Question: I built <URL> and I've tested it on every browser I can get my hands on from IE8 and up. Everything works normally on my version of IE8 and any version I've been able to test.
The problem: My site isn't working properly in my client's version of IE8. The error messages they reported indicate that jQuery is not getting loaded, which (not surprisingly) is breaking scripts left and right. They assure me that there is no firewall preventing jquery from getting loaded from an external site. I also had them confirm that Active Scripting is enabled under Internet Options. I'm running out of ideas for why IE8 isn't working but mine is.
They're on Windows XP. Here's the full version number of their IE8 I was given: v8.06001.18702c0 128bit
Does anyone know of what might be happening? Do I need to somehow try to track down that EXACT version?
The client showed me this screenshot of an error message. I checked each line referenced and it's basically throwing erros as soon as jQuery is referenced in those scripts.

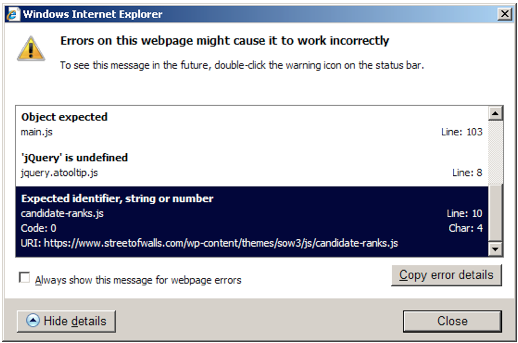
Answer: I don't fully understand this solution, but the problem was resolved when the client opened the developer tools (Tools > Developer Tools ) and toggled from "IE8 Compatibility View Mode" to IE8 Mode. For me (and everyone else I know) this is already the default setting. The client works in an office with lots of firewalls and security settings on all their software, so I assume their browsers are set that way for some security-related reason.
I did a quick look and found this reasonably instructive page about compatibility mode:
<URL>